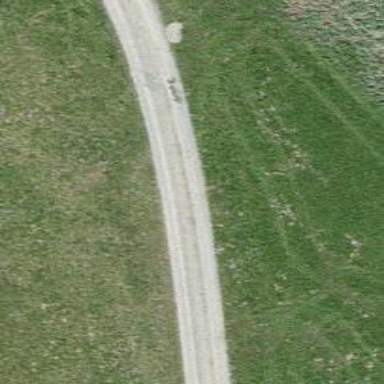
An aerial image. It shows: Dirt track road.